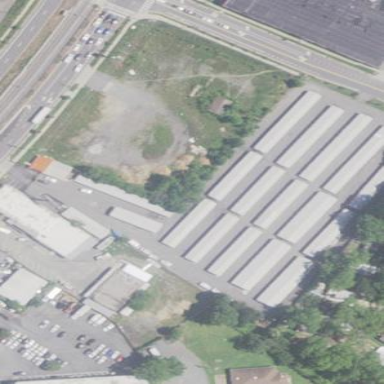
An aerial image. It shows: Storage rental shop.